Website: lowes
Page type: billing-address
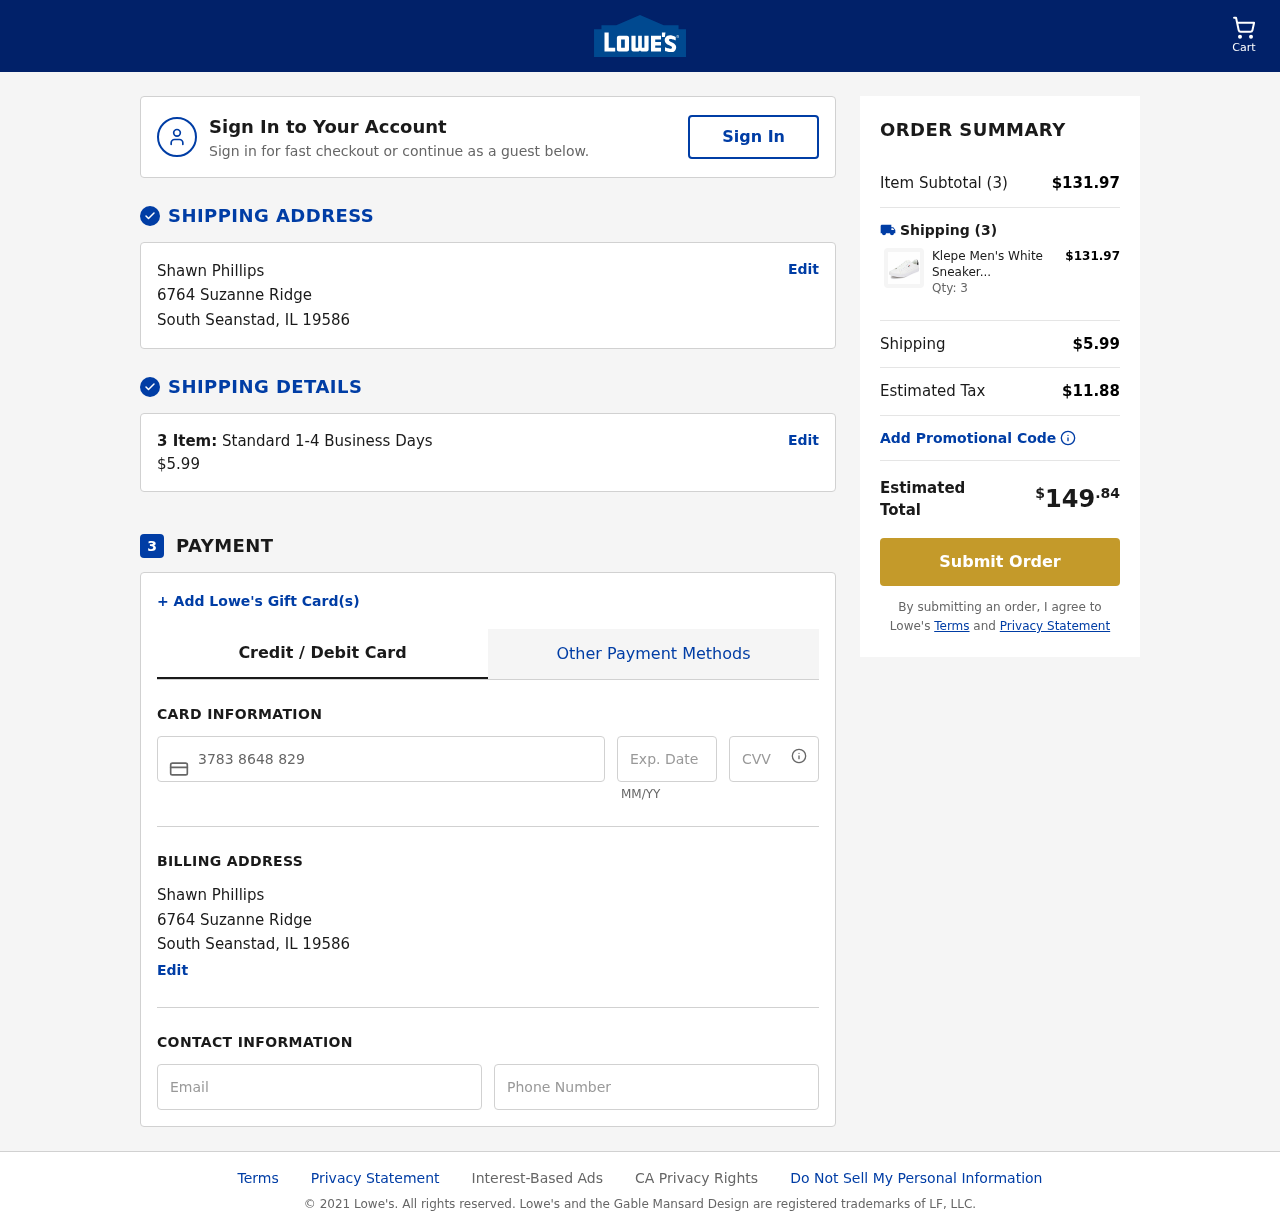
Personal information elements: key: PII_CARD_CVV
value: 8301
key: PII_CARD_EXPIRY
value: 10/29
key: PII_CARD_NUMBER
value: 3783 8648 8293 348
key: PII_CITY
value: South Seanstad
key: PII_EMAIL
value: shawn_phillips@hotmail.com
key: PII_FULLNAME
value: Shawn Phillips
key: PII_PHONE
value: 4975310840
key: PII_POSTCODE
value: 19586
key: PII_STATE_ABBR
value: IL
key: PII_STREET
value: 6764 Suzanne Ridge
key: PII_FULLNAME2
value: Shawn Phillips
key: PII_CITY2
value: South Seanstad
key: PII_STATE_ABBR2
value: IL
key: PII_POSTCODE_FULL
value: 19586
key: PII_POSTCODE_NUMERIC
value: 19586
Product elements: key: PRODUCT1_NAME
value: Klepe Men's White Sneakers- 7 UK (41 EU) (8 US) (A12/WHT)
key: PRODUCT1_PRICE
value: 43.99
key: PRODUCT1_QUANTITY
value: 3
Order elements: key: ORDER_NUM_ITEMS
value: Cart
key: ORDER_NUM_ITEMS
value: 3 Item:
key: ORDER_NUM_ITEMS
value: Item Subtotal (3)
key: ORDER_SHIPPING_COST
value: $5.99
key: ORDER_SUBTOTAL
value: $131.97
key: ORDER_TAX
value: $11.88
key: ORDER_TOTAL
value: $149.84